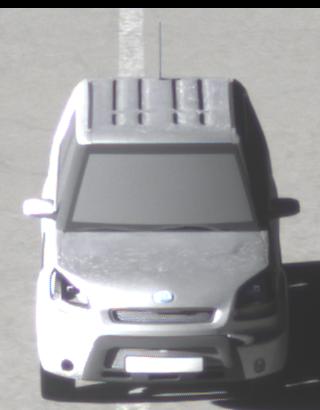
Make: KIA
Model: Soul 1.6
Detailed model: Soul (AM)
Model produced from: 2009/02
Model produced until: 2009/11
Doors: 5
Color: white
Road condition: wet road
Daytime: sunrise or sunset
Contrast: high contrast